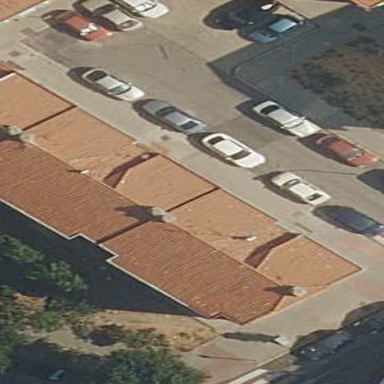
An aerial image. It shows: Image showing building with apartments.